Interaction volume radius: 5 \u00c5
Interaction volume height: 10 \u00c5
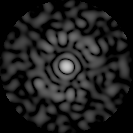
Disorder parameter: 0.8257